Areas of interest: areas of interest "Soccer Field"
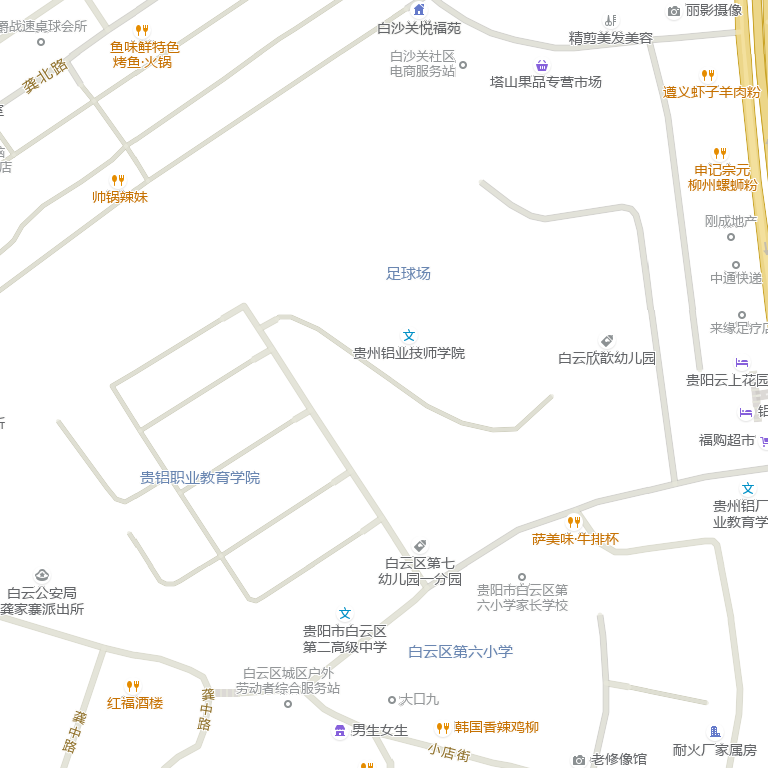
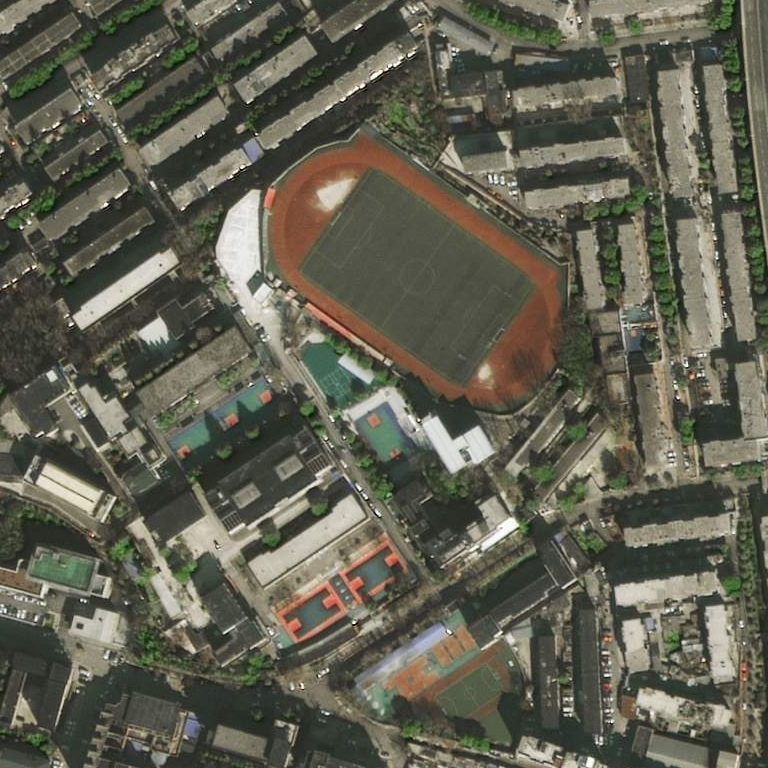